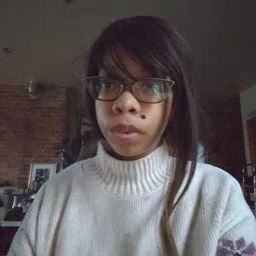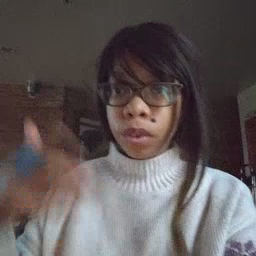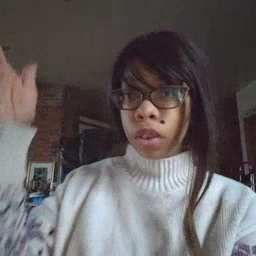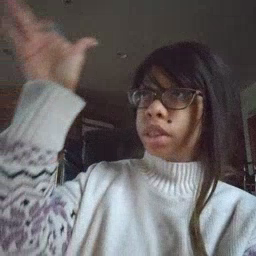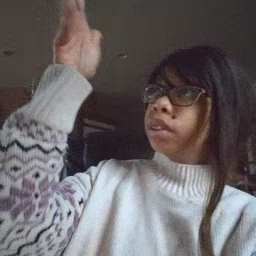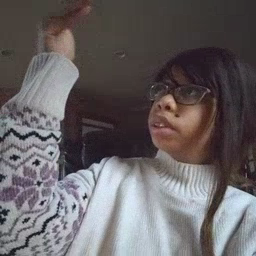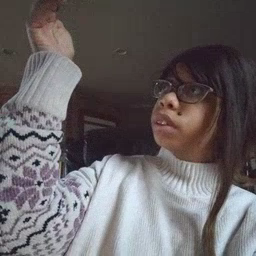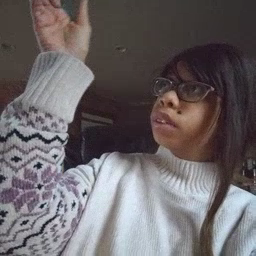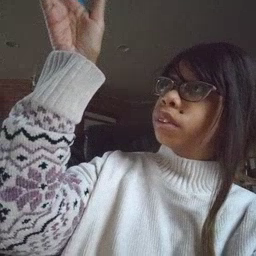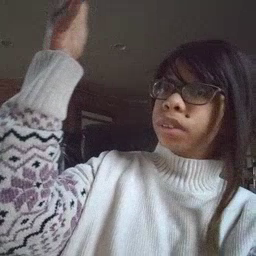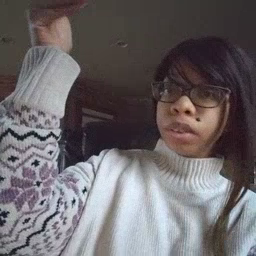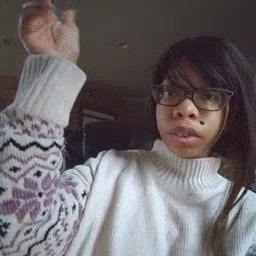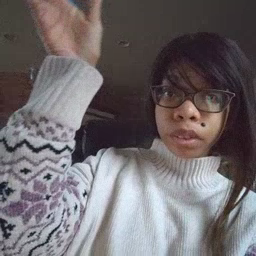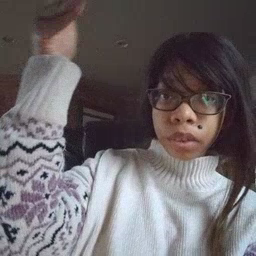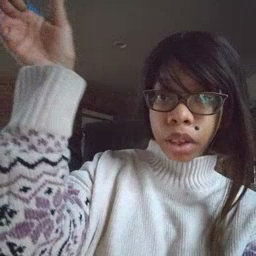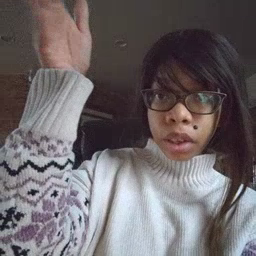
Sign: flag